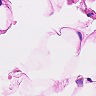
Metastatic tissue present: no